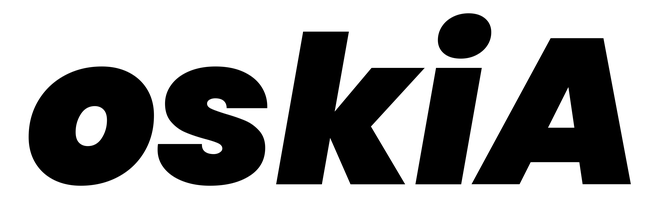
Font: Poppins-BlackItalic